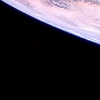
Label: space